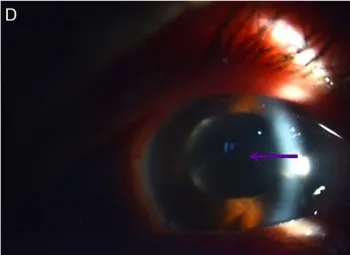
Ophthalmic examination before and after ICL extraction. (D) Photograph taken under slit-lamp examination 1 day after ICL extraction. A blue arrow indicates the white anterior capsular proliferation ring; a white arrow indicates the ICL; and a purple arrow indicates the IOL. ICL, implantable collamer lens; IOL, intraocular lens.
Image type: medical_photograph (other_medical_photograph)